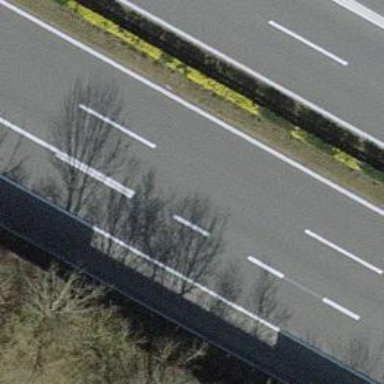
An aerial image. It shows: Motorway.